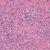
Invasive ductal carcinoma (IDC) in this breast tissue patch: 1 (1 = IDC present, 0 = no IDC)